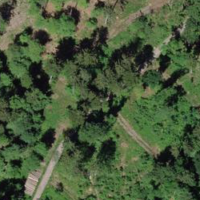
EUNIS habitat code: 43
Species observed at this site:
Ajuga reptans